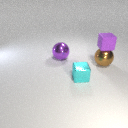
large purple metal sphere to the left of large brown metal sphere